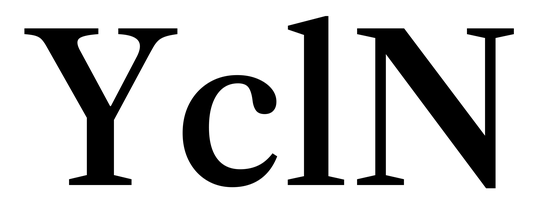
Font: LibreCaslonText_Medium